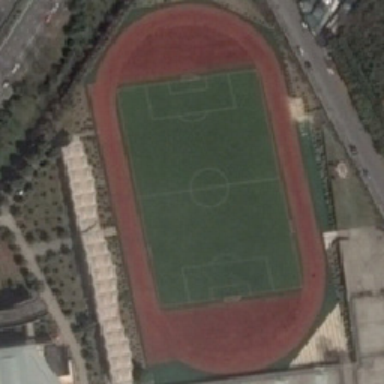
There is a road by the playground .